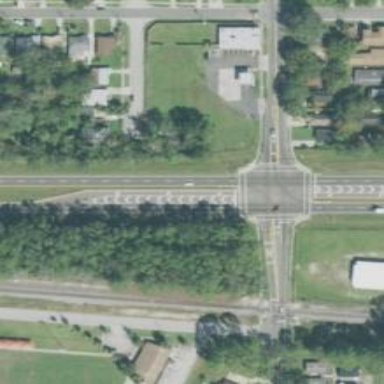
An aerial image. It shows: Marked road crossing.